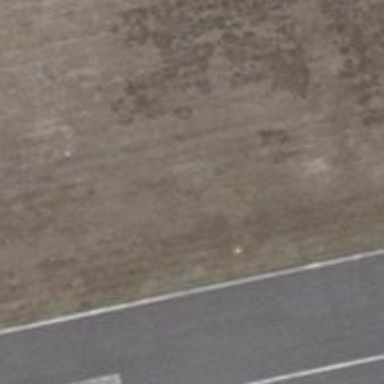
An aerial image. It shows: Runway edge aviation light.